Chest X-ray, PA view. Patient: 67 years old, sex M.
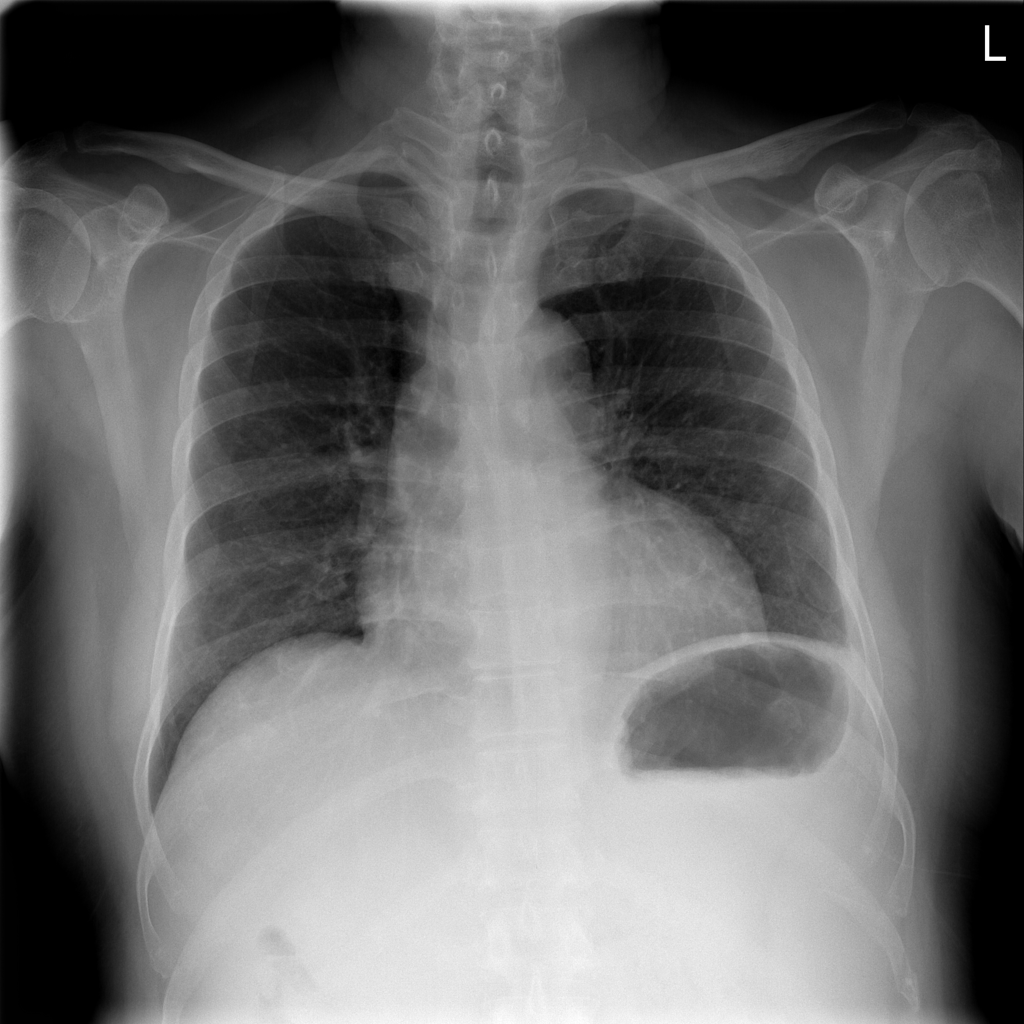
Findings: No Finding